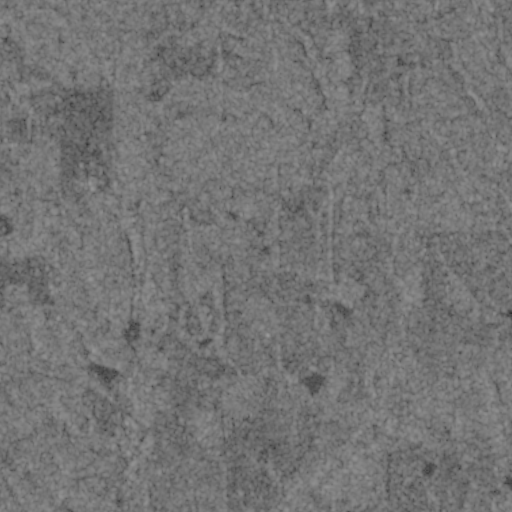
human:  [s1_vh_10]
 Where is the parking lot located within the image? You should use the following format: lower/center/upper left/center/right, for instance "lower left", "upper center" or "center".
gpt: The parking lot is located in the upper left of the image.
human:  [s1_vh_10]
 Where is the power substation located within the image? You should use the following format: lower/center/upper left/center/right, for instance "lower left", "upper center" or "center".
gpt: The power substation is located in the lower left of the image.
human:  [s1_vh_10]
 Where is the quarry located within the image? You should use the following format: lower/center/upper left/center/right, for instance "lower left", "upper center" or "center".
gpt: There is no quarry in the image.

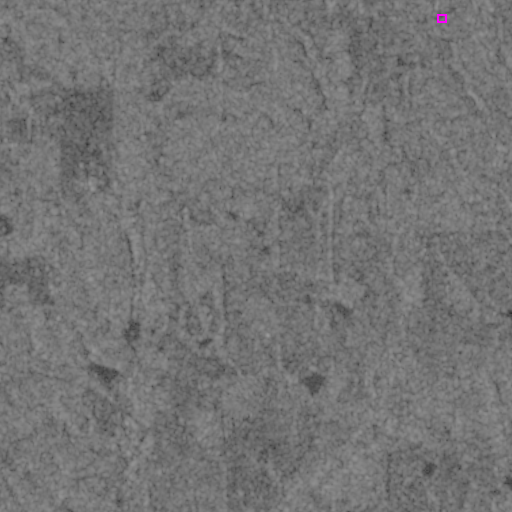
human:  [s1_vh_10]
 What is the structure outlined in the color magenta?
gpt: The structure outlined in magenta is a park.
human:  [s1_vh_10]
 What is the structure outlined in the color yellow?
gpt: There is no yellow outline.